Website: lowes
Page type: billing-address
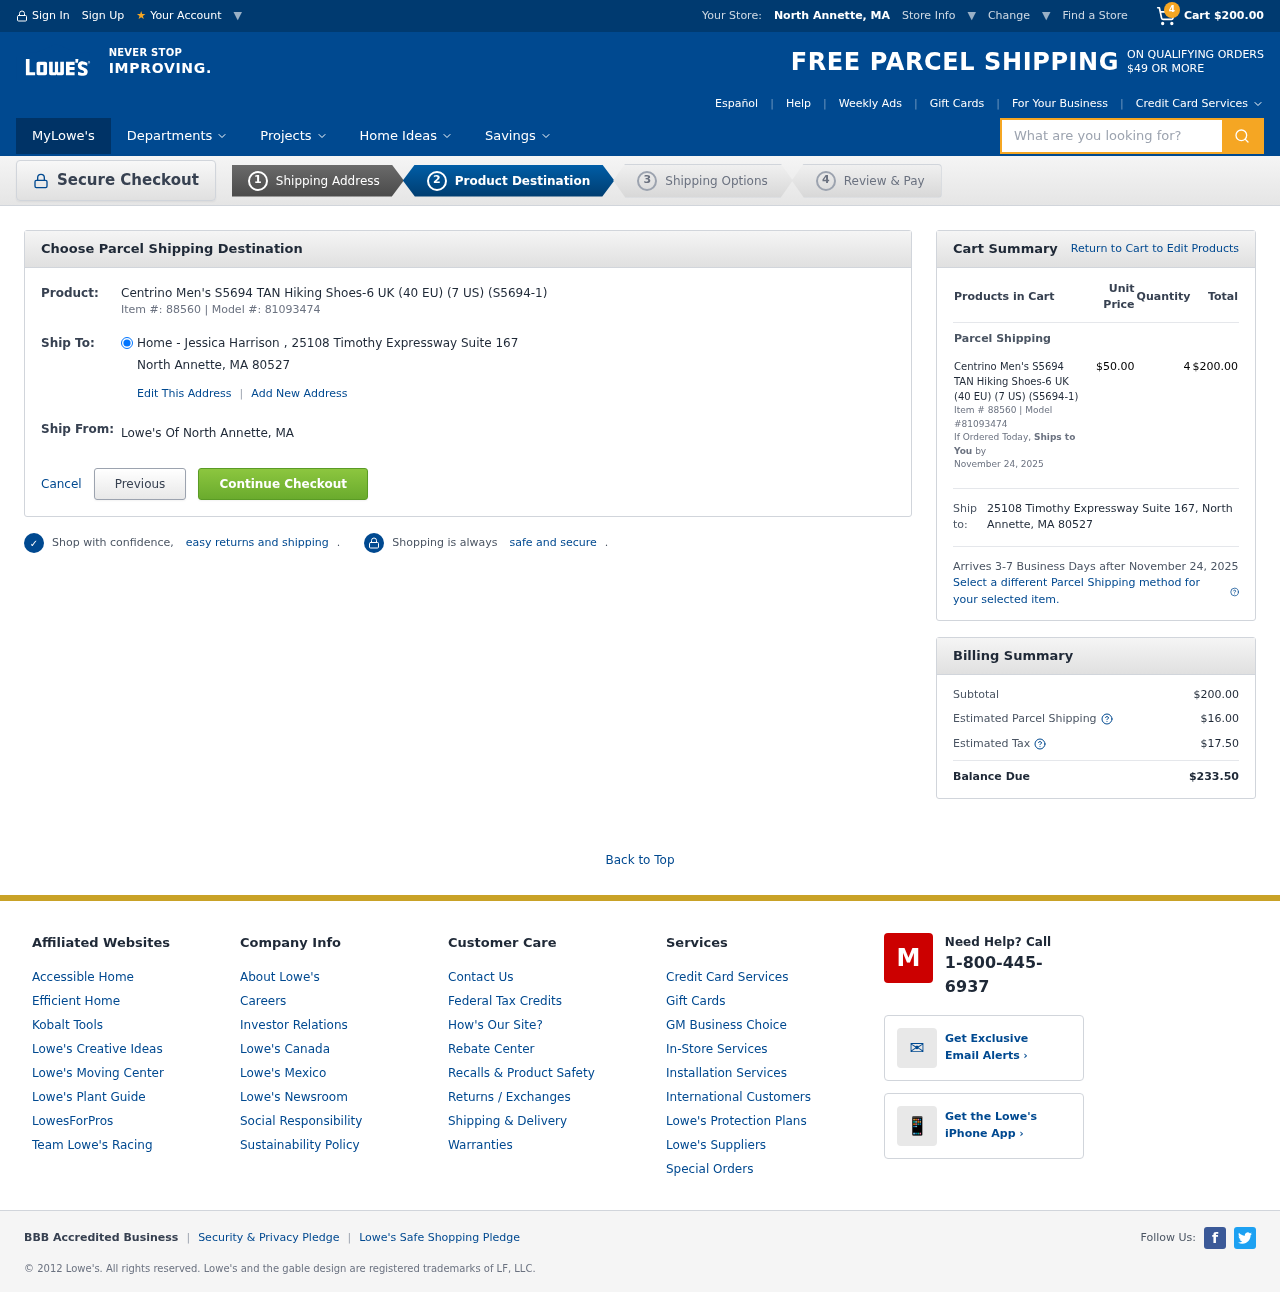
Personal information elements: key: PII_ADDRESS
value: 25108 Timothy Expressway Suite 167, North Annette, MA 80527
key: PII_CITY_STATE
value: North Annette, MA
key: PII_CITY_STATE_ZIP
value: North Annette, MA 80527
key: PII_FULLNAME
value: Jessica Harrison
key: PII_STREET
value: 25108 Timothy Expressway Suite 167
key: PII_CITY_STATE2
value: North Annette, MA
Product elements: key: PRODUCT1_NAME
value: Centrino Men's S5694 TAN Hiking Shoes-6 UK (40 EU) (7 US) (S5694-1)
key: PRODUCT1_PRICE
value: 50
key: PRODUCT1_QUANTITY
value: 4
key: PRODUCT1_ITEM_NUMBER
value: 88560
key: PRODUCT1_MODEL_NUMBER
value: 81093474
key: PRODUCT1_NAME2
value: Centrino Men's S5694 TAN Hiking Shoes-6 UK (40 EU) (7 US) (S5694-1)
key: PRODUCT1_ITEM_NUMBER2
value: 88560
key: PRODUCT1_MODEL_NUMBER2
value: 81093474
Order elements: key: ORDER_NUM_ITEMS
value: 4
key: ORDER_SUBTOTAL
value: $200.00
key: ORDER_SHIPPING_DATE
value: November 24, 2025
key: ORDER_SHIPPING_DATE2
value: November 24, 2025
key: ORDER_SUBTOTAL2
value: $200.00
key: ORDER_SHIPPING_COST
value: $16.00
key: ORDER_TAX
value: $17.50
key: ORDER_TOTAL
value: $233.50
Search elements: key: HEADER_SEARCH
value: What are you looking for?